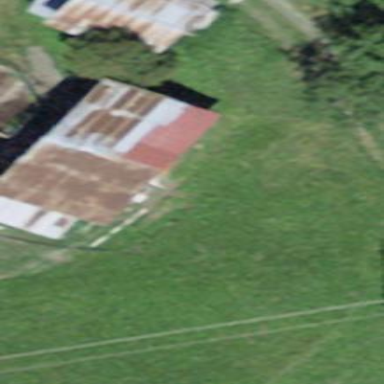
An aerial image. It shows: Part of building.